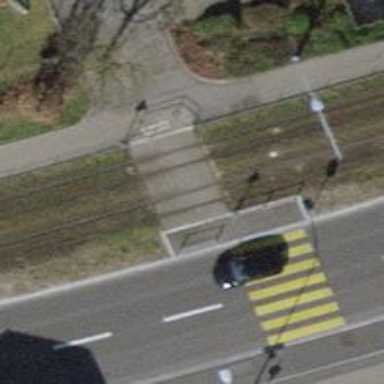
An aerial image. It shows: Cycle barrier.